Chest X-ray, PA view. Patient: 48 years old, sex F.
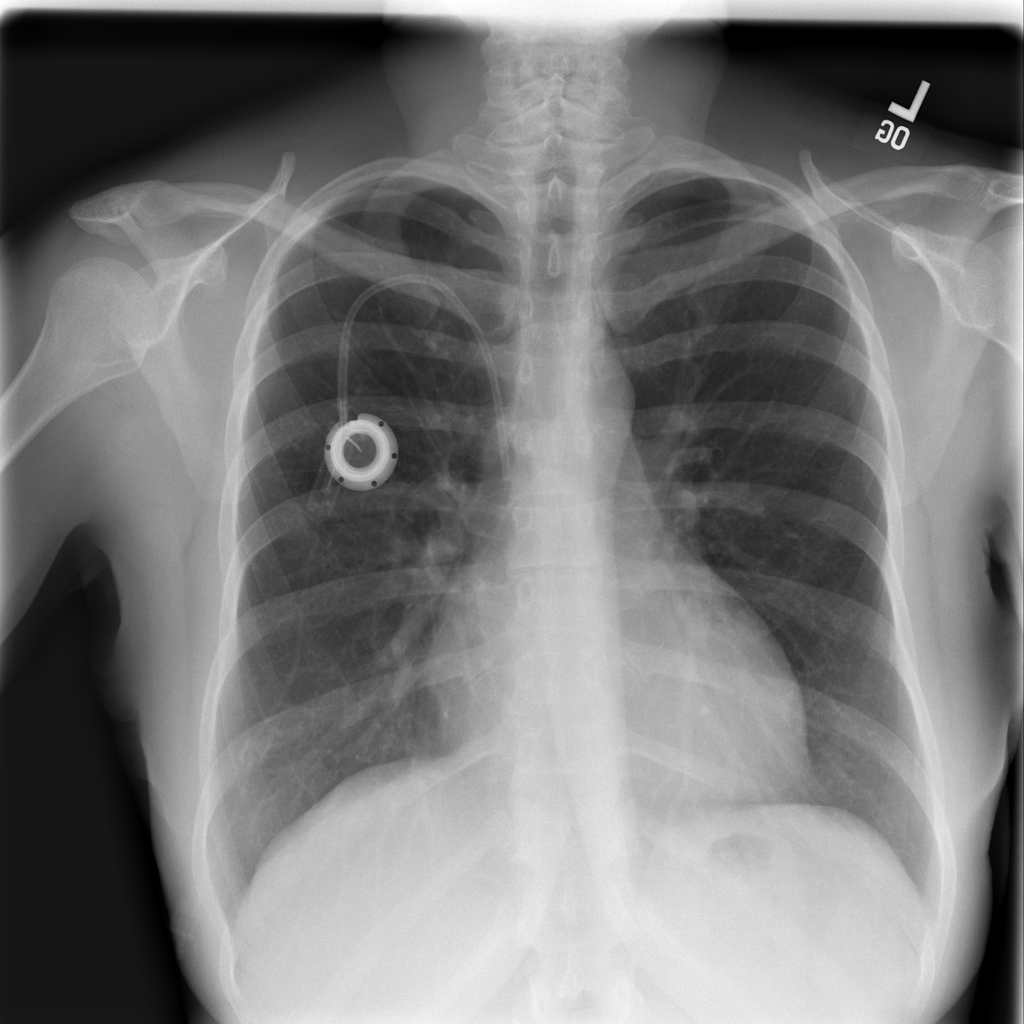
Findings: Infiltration